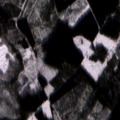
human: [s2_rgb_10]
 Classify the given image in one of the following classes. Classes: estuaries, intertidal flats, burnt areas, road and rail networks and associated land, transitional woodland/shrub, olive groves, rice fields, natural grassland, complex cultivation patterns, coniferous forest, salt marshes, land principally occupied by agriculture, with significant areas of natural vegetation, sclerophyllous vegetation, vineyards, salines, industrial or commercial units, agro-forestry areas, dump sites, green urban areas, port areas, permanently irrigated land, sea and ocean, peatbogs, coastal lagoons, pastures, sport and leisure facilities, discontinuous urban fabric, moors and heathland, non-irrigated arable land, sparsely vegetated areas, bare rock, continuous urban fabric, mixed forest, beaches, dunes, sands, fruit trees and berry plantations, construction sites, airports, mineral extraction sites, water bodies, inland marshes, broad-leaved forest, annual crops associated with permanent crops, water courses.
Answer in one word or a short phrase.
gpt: coniferous forest, mixed forest, transitional woodland/shrub